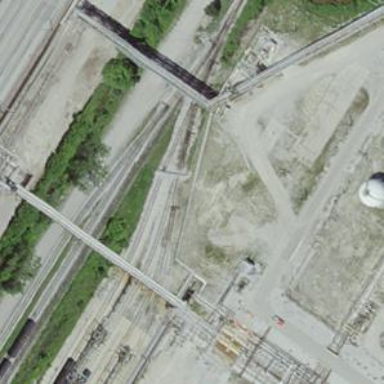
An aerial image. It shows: Railway yard in service.